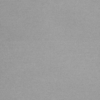
Label: dusty